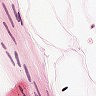
Metastatic tissue present: no